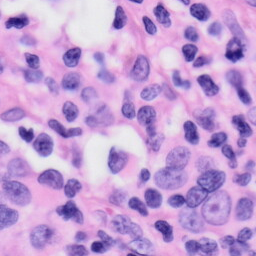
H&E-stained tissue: Skin